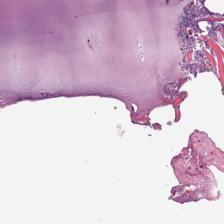
Label: Non-Tumor